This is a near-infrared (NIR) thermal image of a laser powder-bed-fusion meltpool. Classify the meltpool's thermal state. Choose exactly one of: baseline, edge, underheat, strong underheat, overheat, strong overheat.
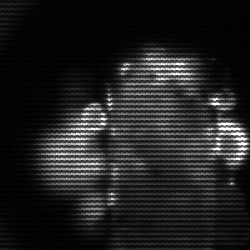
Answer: strong underheat